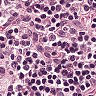
Metastatic tissue present: no